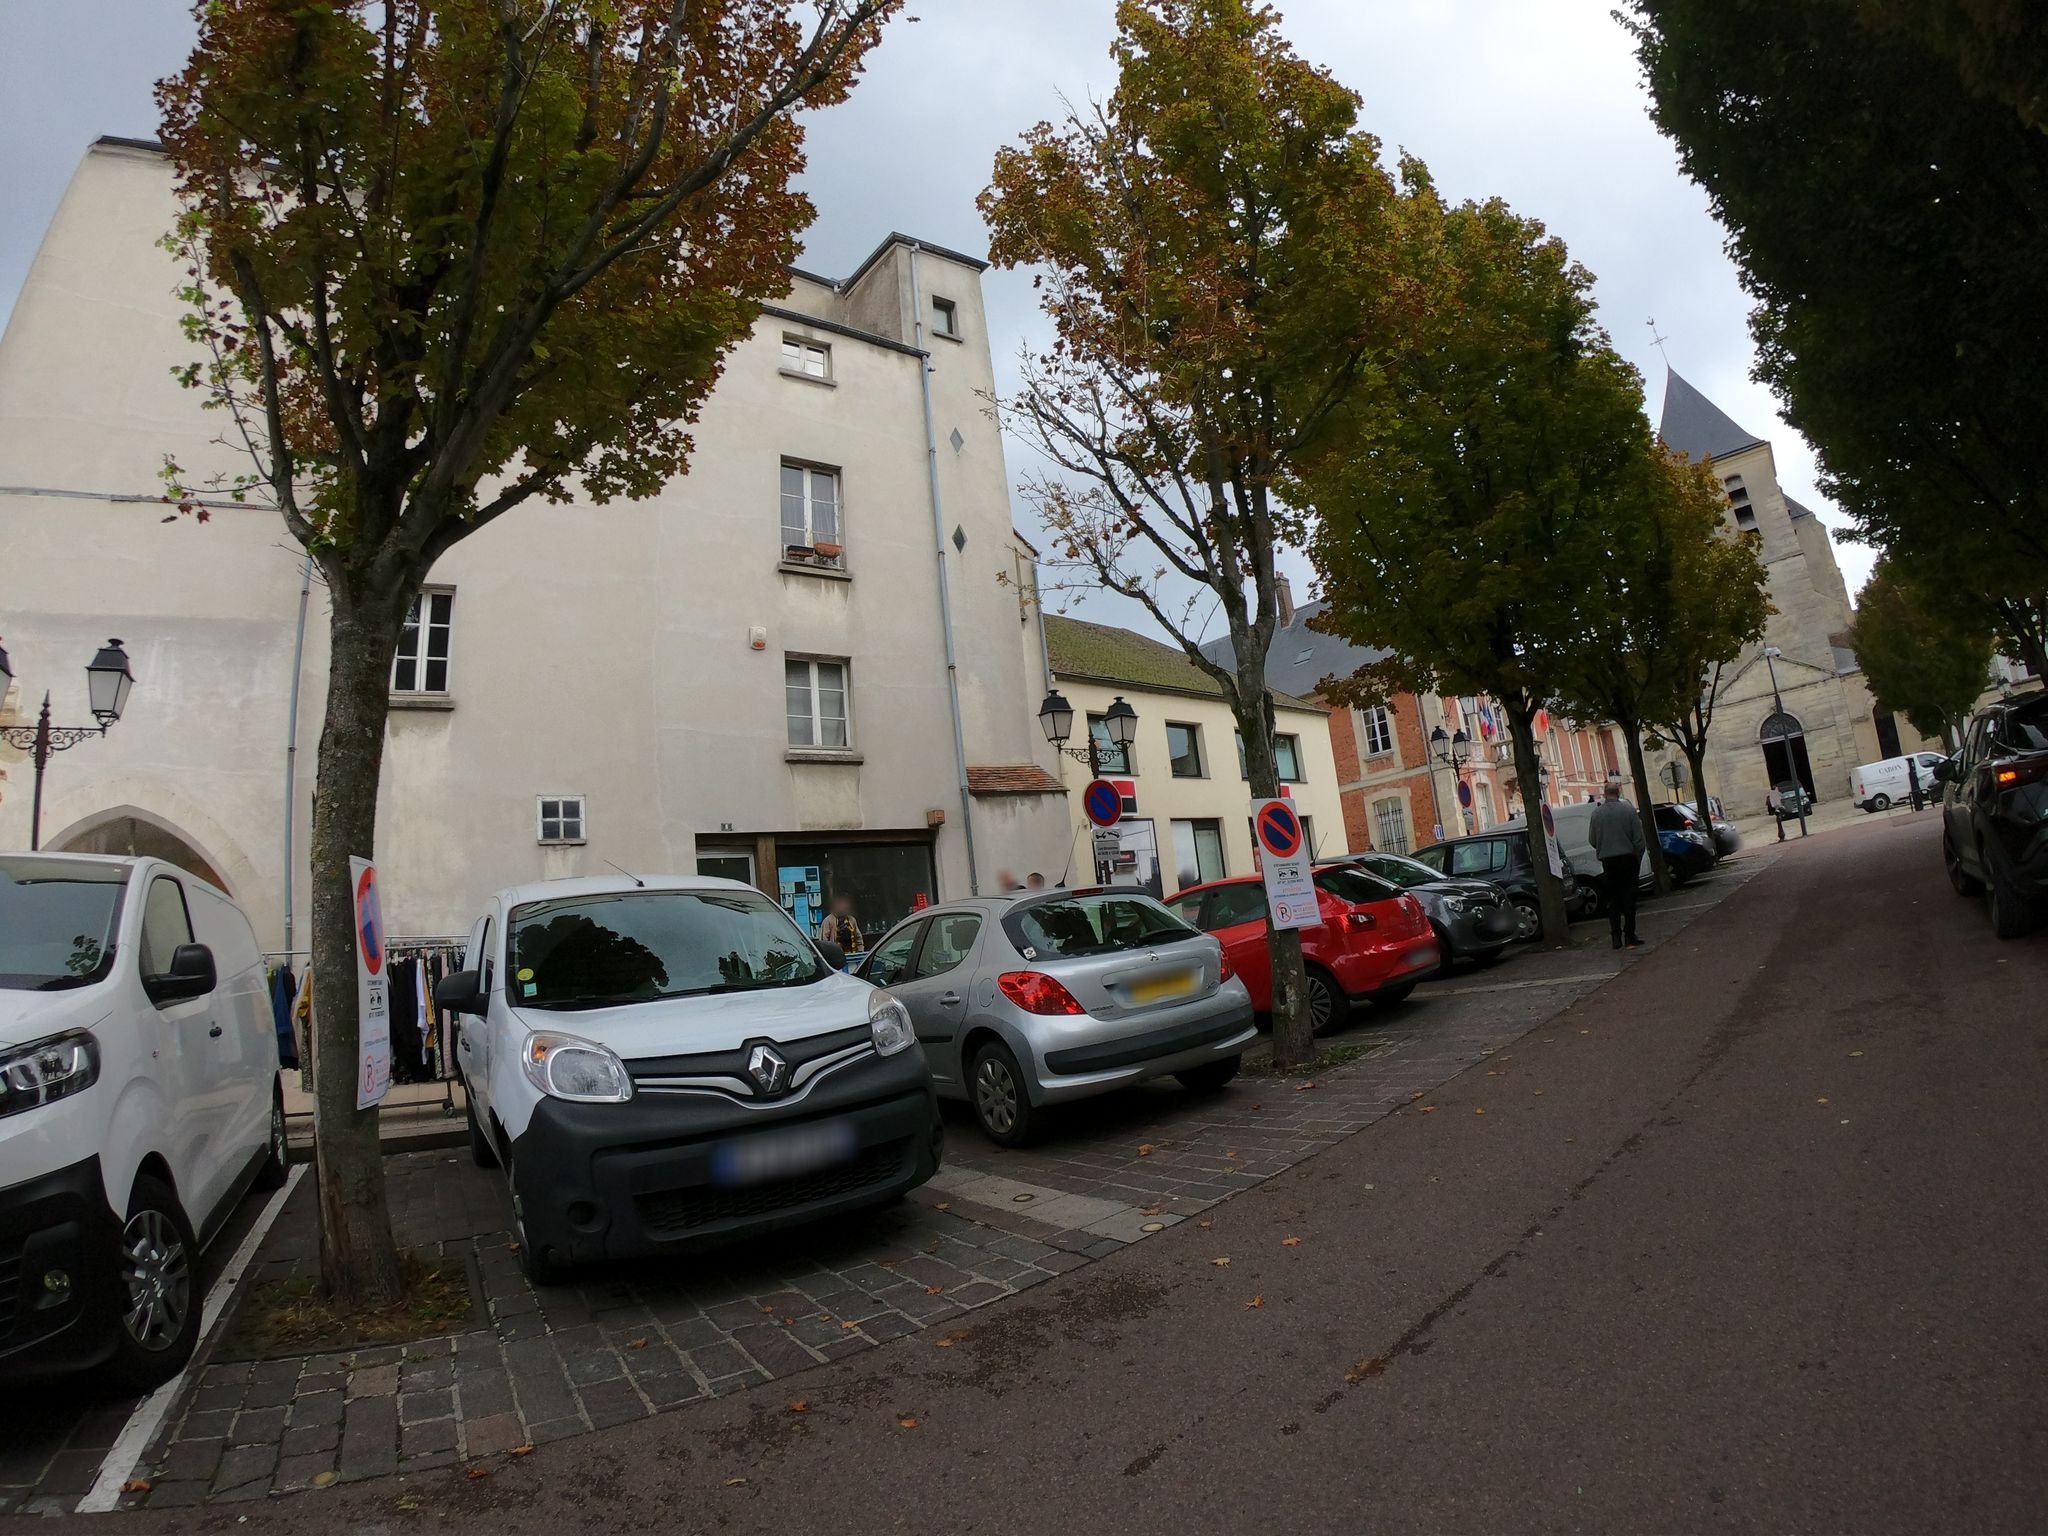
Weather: clear
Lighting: day
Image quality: good
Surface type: walking surface
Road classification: residential
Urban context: urban centre
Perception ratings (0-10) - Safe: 5.76, Lively: 8.39, Beautiful: 9.1, Boring: 0.97, Depressing: 2.06, Wealthy: 9.08